Question: What are the steps required to make the two items available in the Add Portable Class Library dialog?

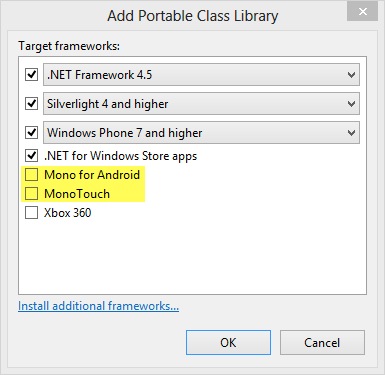
Answer: Please see my answer in <URL>
> In the meantime, there are quite a few blog posts around on how to get PCLs working unofficially - eg.:- <URL>